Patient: sex F, age 64
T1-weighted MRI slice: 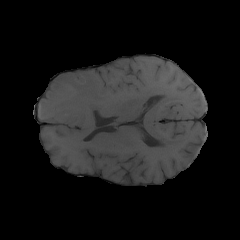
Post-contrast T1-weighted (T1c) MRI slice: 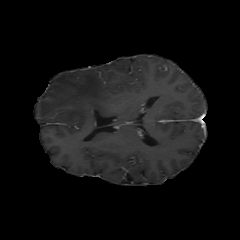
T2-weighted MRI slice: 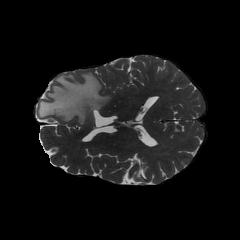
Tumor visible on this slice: yes
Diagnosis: Glioblastoma, IDH-wildtype
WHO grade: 4